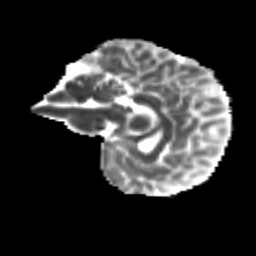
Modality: MD
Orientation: sagittal
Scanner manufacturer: siemens
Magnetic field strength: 3 T
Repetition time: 9.2 s
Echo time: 0.084 s